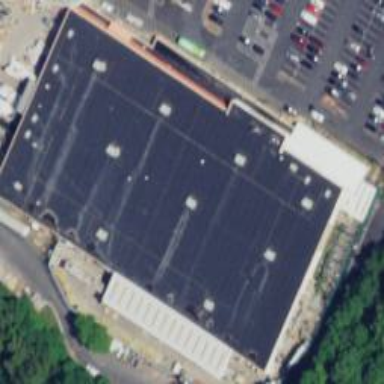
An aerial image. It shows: Flat-roofed retail building.